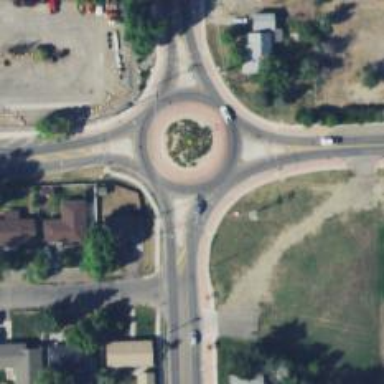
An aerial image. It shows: Roundabout at tertiary road junction.